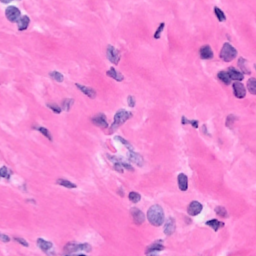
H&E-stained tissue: Breast